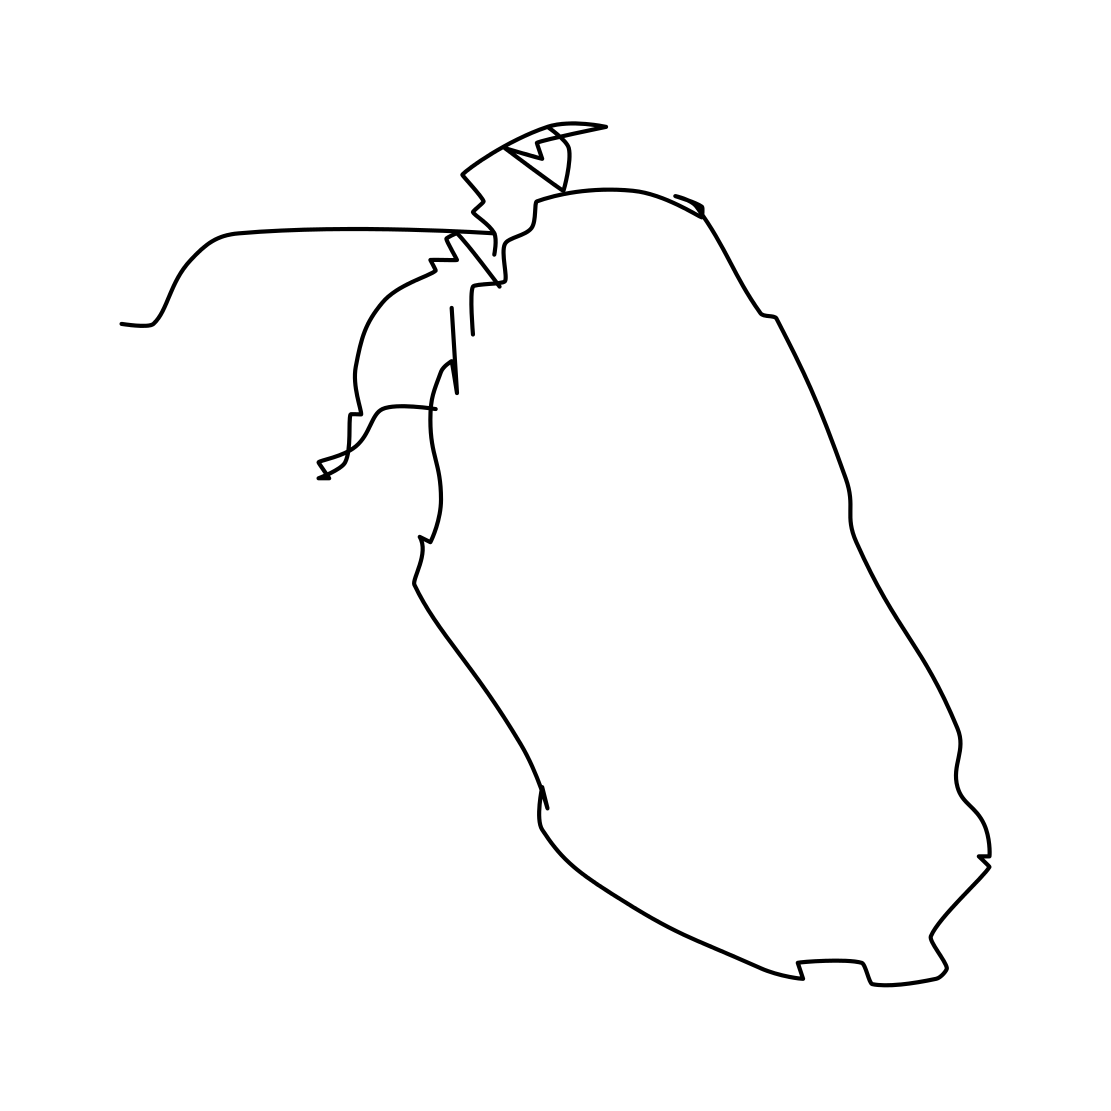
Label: strawberry